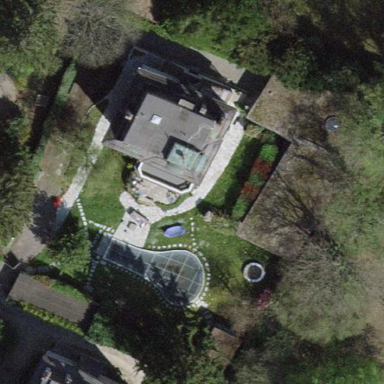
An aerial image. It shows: Garden enclosed by fence.